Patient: sex F, age 66
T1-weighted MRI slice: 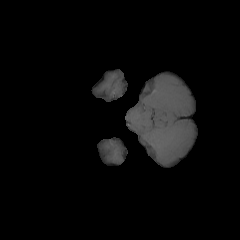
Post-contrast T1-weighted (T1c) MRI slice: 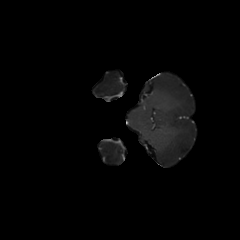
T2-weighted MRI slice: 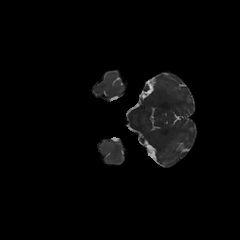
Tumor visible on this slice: no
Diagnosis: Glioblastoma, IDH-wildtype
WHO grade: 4